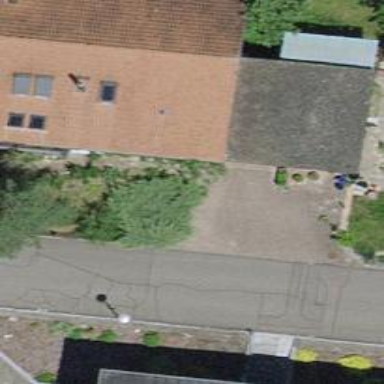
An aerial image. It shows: Simple and straightforward house.